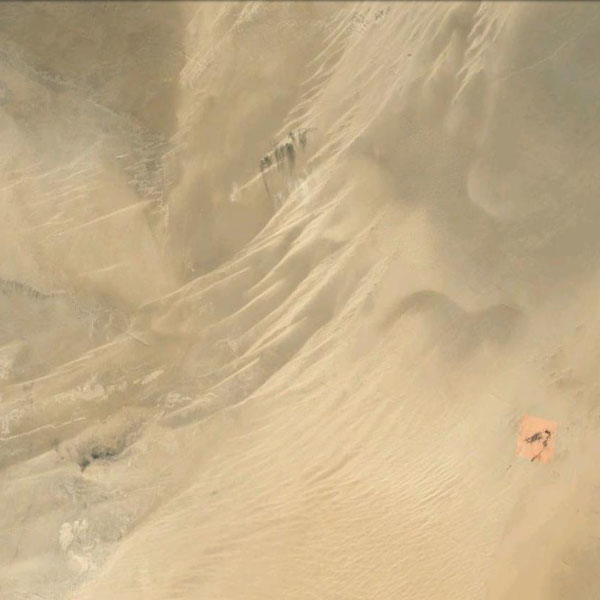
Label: Desert